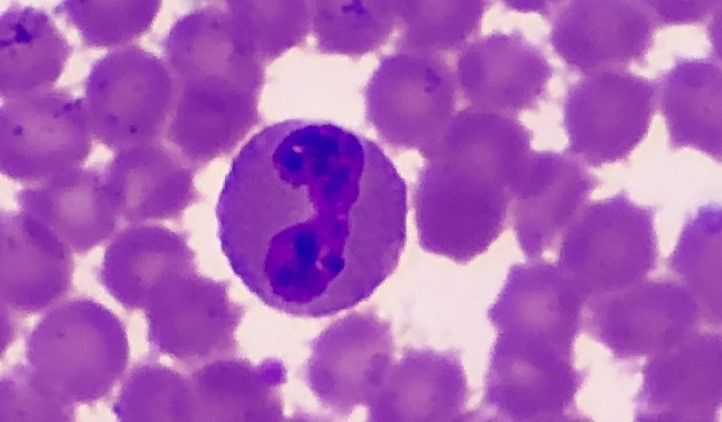
White blood cell type: Eosinophil